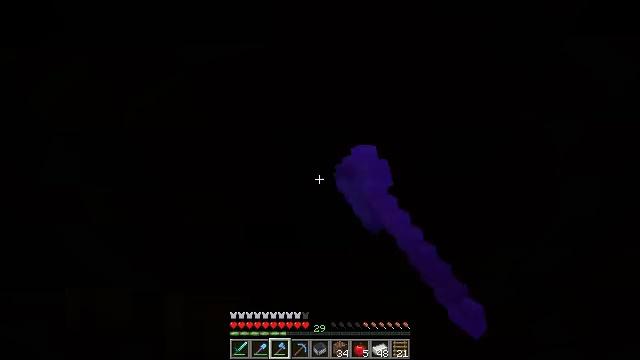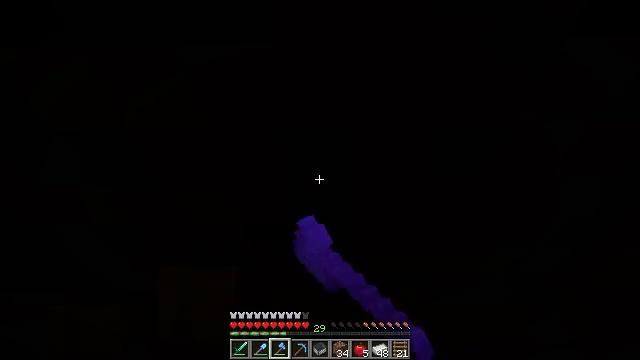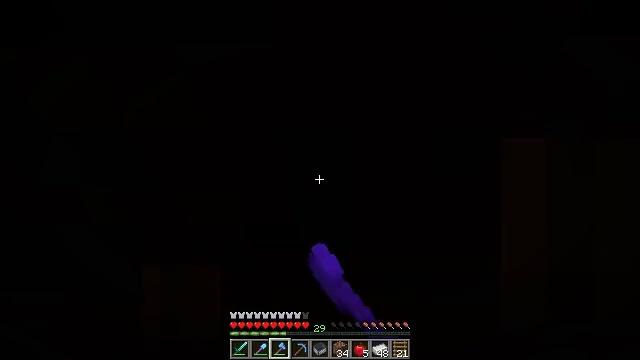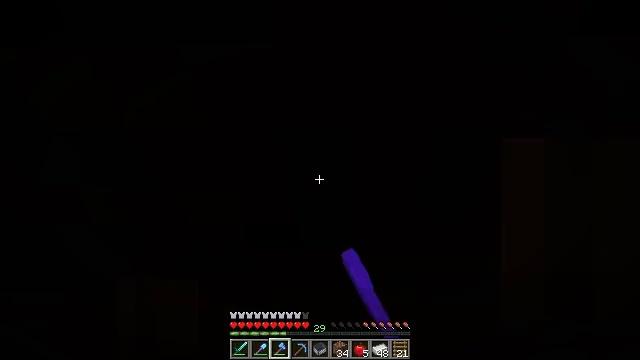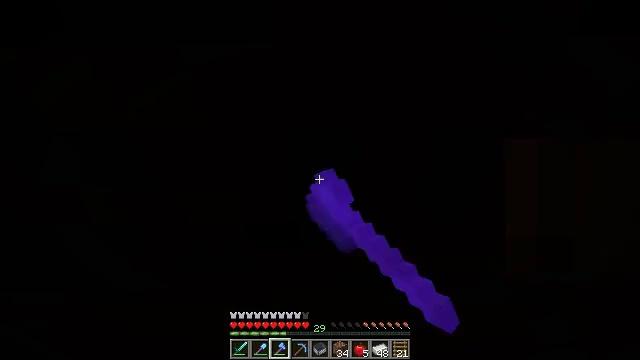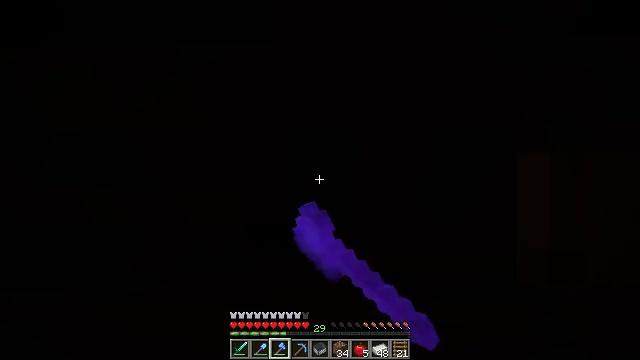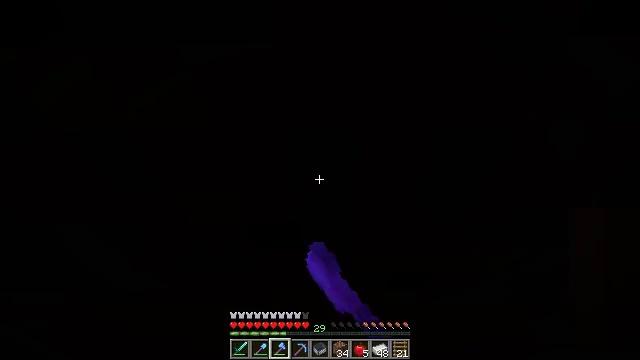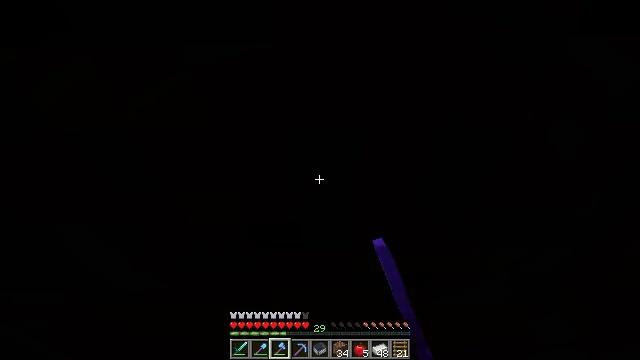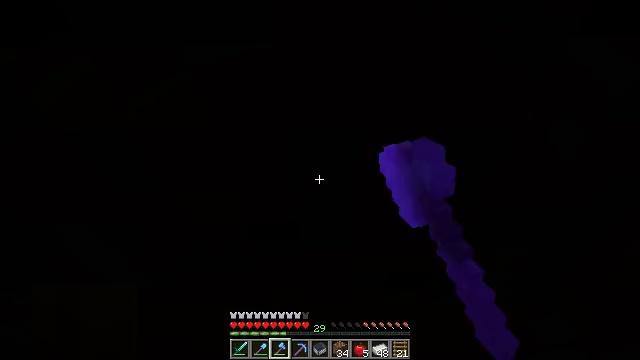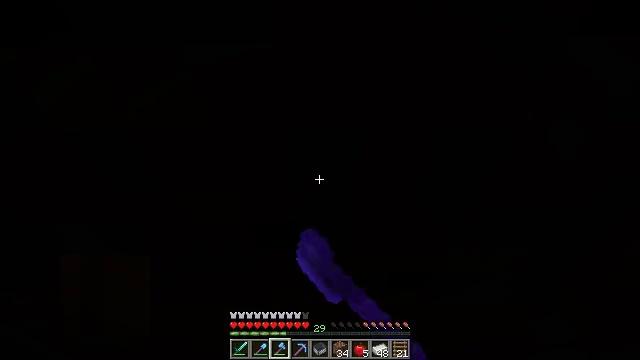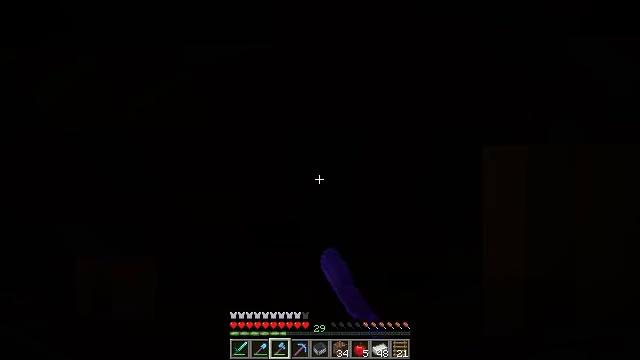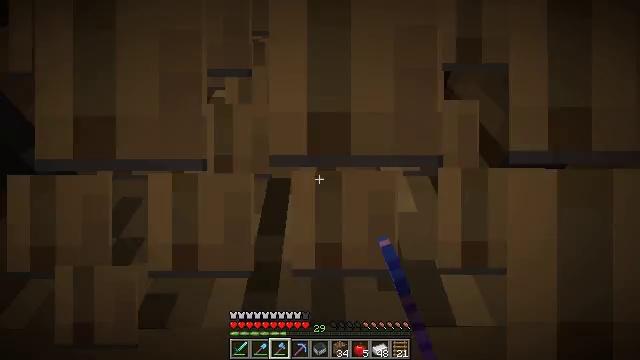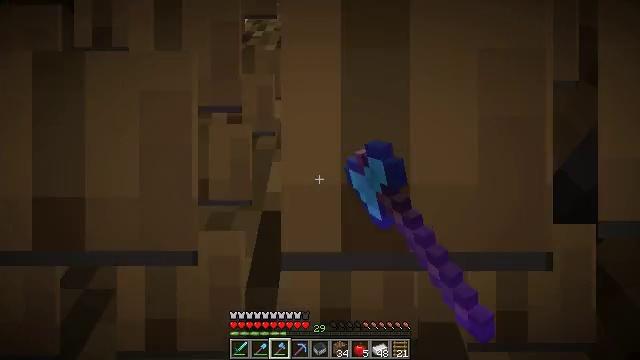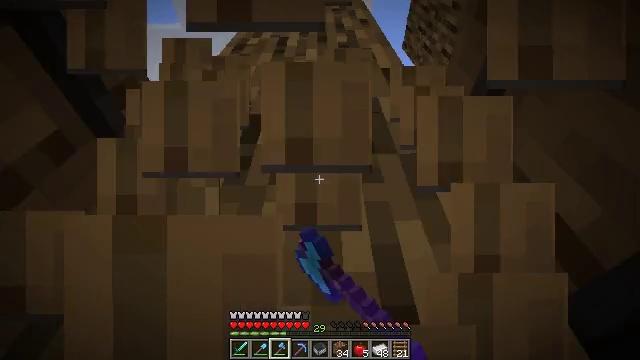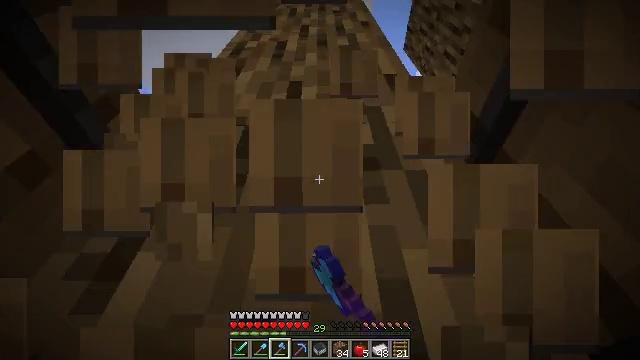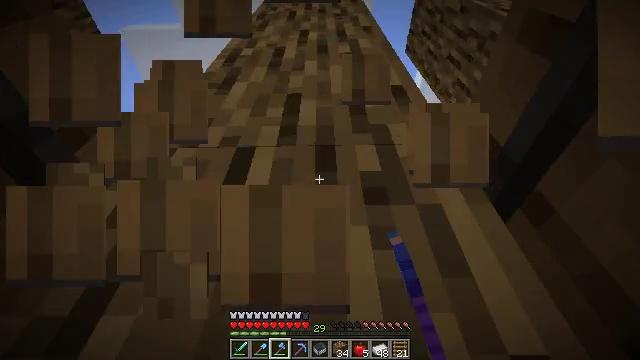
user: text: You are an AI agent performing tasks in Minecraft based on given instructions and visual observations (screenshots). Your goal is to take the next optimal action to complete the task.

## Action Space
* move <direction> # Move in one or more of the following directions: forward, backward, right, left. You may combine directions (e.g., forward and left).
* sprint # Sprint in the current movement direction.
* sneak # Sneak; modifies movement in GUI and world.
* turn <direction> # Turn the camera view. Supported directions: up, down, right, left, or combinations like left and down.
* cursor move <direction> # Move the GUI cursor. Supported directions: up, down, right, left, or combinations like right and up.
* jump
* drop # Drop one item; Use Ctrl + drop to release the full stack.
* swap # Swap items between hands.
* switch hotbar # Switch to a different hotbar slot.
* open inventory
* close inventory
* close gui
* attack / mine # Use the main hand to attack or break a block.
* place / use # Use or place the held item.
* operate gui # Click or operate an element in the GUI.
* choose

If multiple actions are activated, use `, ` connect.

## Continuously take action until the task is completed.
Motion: motion action
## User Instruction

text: Smash the barrel to get its contents.
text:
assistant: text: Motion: move forward, attack / mine, jump
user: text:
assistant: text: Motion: move forward, attack / mine, jump
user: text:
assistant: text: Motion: move forward, attack / mine, jump
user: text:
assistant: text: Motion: move forward, attack / mine, jump
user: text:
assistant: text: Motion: move forward, attack / mine, jump
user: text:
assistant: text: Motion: move forward, attack / mine, jump
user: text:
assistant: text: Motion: move forward, attack / mine, jump
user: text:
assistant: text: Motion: move forward, attack / mine, jump
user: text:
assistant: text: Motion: move forward, attack / mine, jump
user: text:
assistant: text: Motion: move forward, attack / mine, jump
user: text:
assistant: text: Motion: move forward, attack / mine, jump
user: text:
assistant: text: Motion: move forward, attack / mine, jump
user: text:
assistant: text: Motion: move forward, attack / mine, jump
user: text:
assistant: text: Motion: move forward, attack / mine, jump
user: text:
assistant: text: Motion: move forward, attack / mine, jump
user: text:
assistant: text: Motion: attack / mine, jump